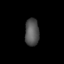
Tissue: lung
Cell type: Epithelial cells
Senescence score: 0.08071
Nuclear area (px): 383
Mean DAPI intensity: 82.486